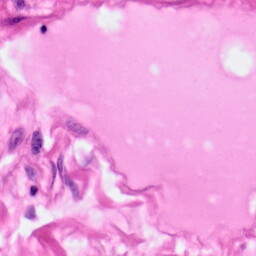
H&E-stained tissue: Pancreatic